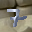
Label: 7